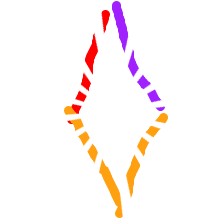
Shape: rhombus